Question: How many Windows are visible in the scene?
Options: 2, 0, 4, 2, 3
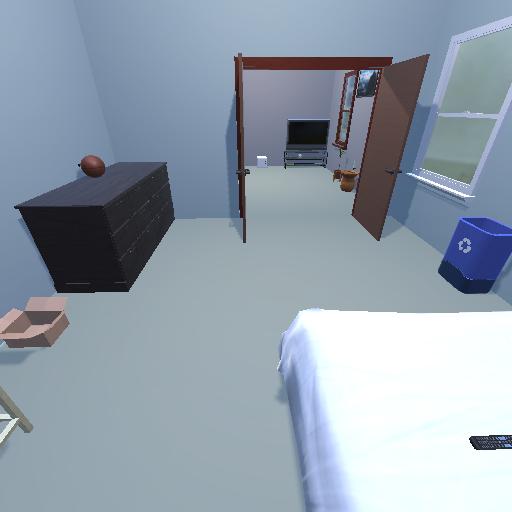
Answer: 2